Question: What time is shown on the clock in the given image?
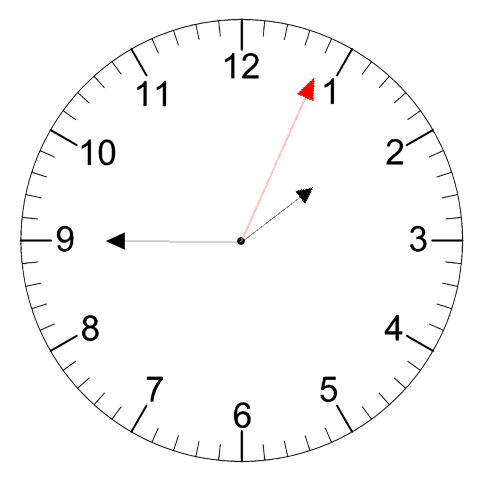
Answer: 01:45:04